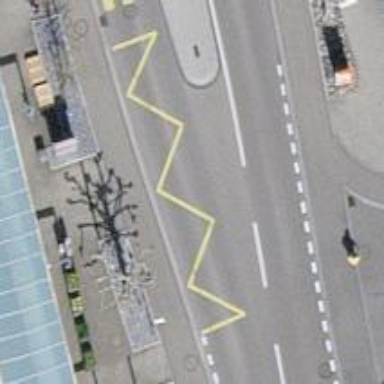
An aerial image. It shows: Bus stop equipped with public transport stop position.